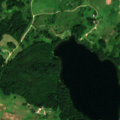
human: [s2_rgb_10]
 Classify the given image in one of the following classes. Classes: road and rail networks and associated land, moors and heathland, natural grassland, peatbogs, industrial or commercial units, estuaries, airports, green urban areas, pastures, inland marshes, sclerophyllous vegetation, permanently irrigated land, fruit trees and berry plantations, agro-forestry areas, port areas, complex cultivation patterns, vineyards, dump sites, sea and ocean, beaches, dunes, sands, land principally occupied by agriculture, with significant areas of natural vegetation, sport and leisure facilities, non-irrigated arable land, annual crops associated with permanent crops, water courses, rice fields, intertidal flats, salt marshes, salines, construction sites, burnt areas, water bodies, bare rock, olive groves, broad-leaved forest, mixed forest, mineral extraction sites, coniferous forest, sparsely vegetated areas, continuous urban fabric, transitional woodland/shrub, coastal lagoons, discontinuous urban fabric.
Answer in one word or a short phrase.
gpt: complex cultivation patterns, land principally occupied by agriculture, with significant areas of natural vegetation, broad-leaved forest, water bodies